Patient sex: M
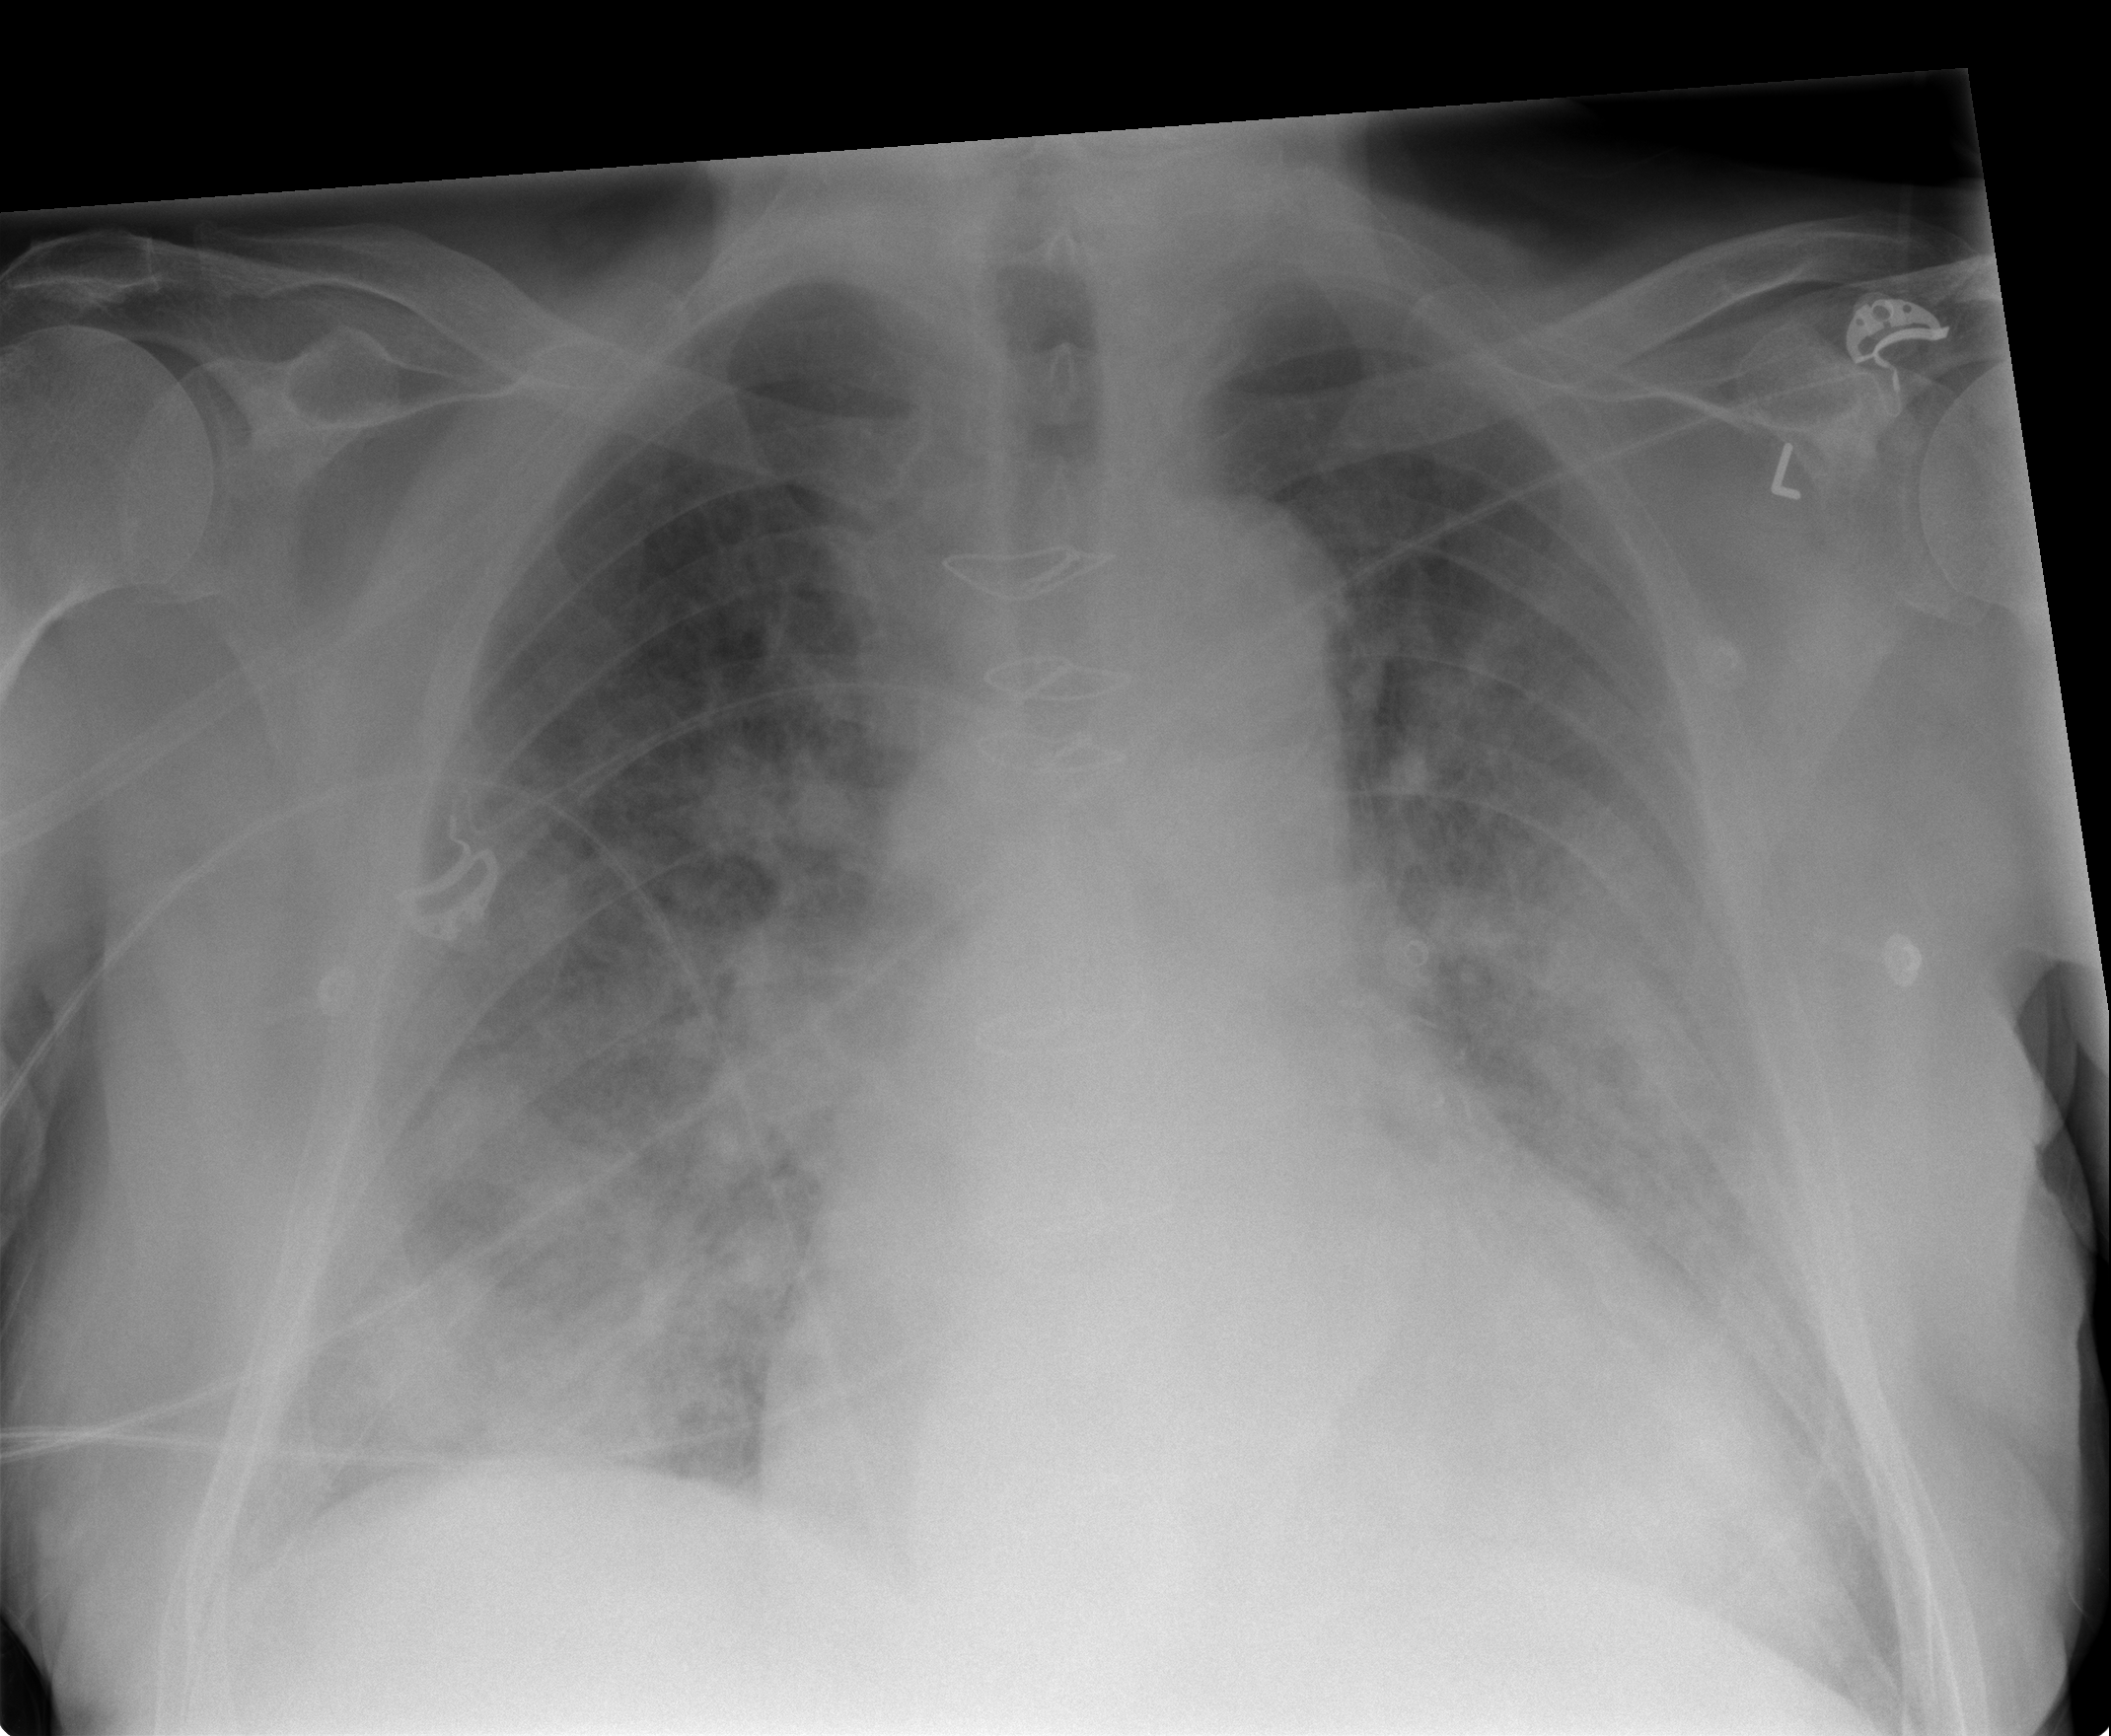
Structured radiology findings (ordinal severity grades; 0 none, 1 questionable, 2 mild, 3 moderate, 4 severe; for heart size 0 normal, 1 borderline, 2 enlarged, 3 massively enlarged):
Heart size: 2
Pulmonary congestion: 2
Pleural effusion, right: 0
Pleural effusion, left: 0
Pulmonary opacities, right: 3
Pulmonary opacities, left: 2
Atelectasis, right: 2
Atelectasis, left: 2